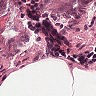
Metastatic tissue present: no